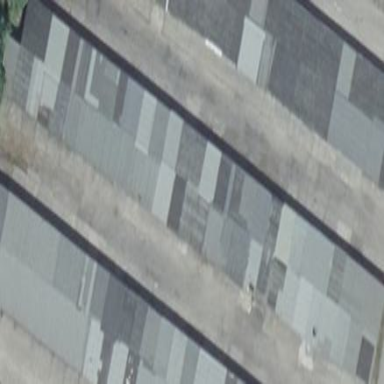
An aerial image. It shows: Group of garages.